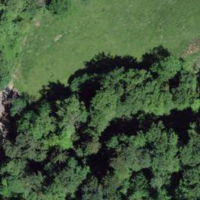
EUNIS habitat code: 41
Species observed at this site:
Taxus baccata
Oxalis acetosella
Aruncus dioicus
Hedera helix
Carex sylvatica